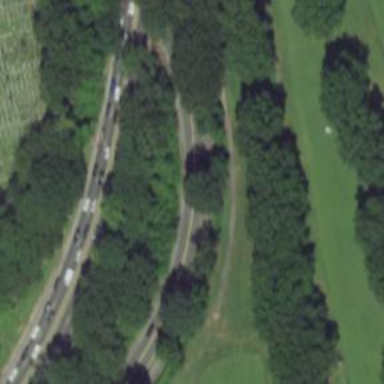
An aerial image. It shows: Path for both road and golf.